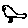
Label: bird